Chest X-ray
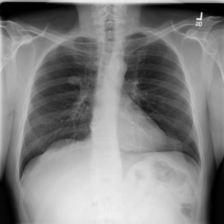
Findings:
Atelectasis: negative
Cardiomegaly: negative
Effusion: negative
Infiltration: negative
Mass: negative
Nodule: negative
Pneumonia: negative
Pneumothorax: negative
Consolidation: negative
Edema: negative
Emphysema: negative
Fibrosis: negative
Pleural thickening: negative
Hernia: negative